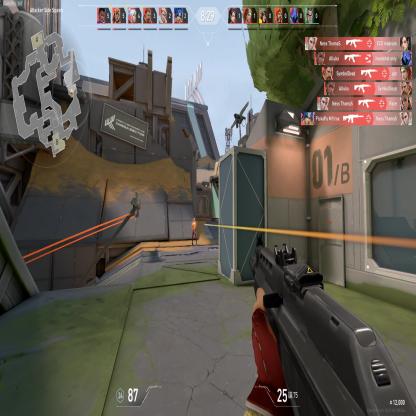
Label: enemy